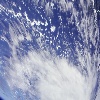
Label: cloud